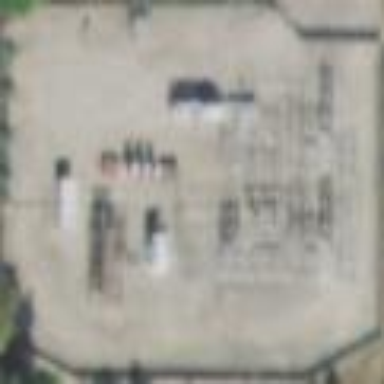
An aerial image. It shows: Distribution power substation secured by fence.